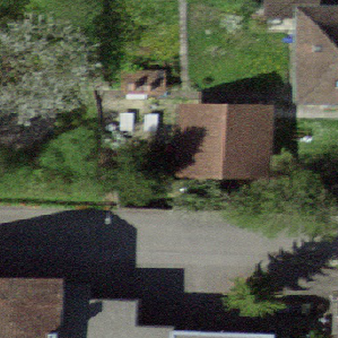
Label: other